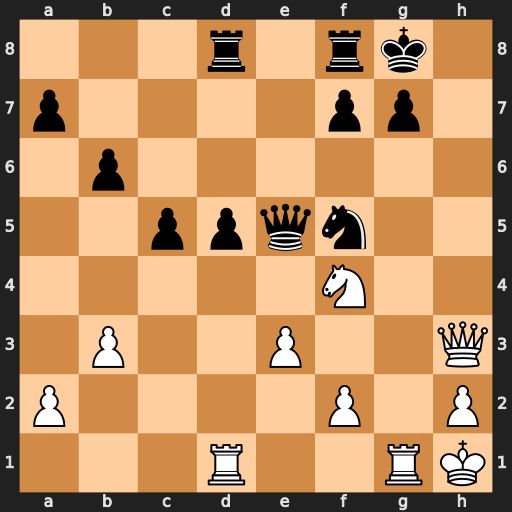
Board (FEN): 3r1rk1/p4pp1/1p6/2ppqn2/5N2/1P2P2Q/P4P1P/3R2RK
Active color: w
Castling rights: -
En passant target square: -
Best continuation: Rg5 g6 Rdg1 Qe4+ f3